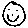
Label: smiley face